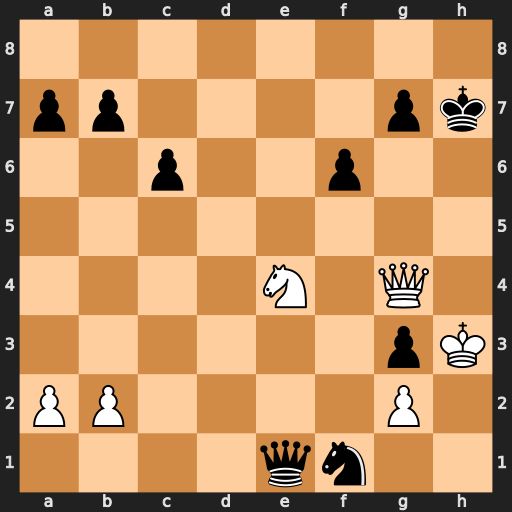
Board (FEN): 8/pp4pk/2p2p2/8/4N1Q1/6pK/PP4P1/4qn2
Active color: w
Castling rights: -
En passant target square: -
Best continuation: Qh5+ Kg8 Qe8+